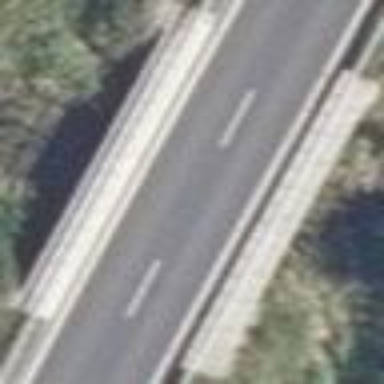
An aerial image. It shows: Man-made bridge.